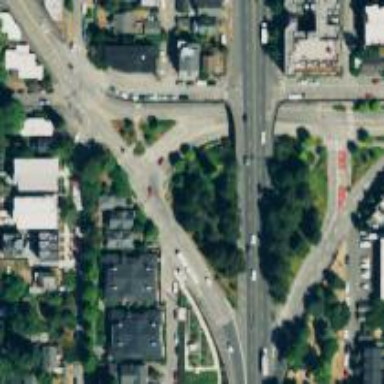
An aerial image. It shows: Bridge on trunk expressway.